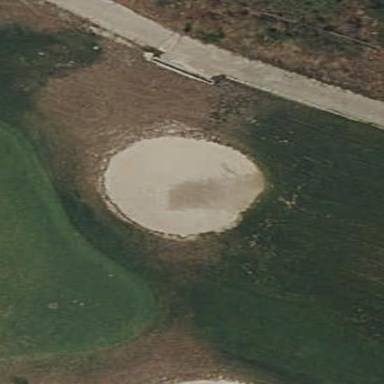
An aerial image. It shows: Bunker on golf course.